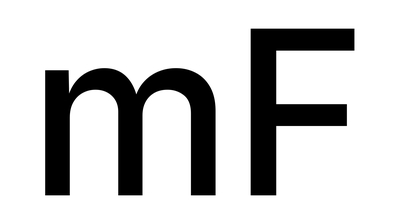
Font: Inter_Medium